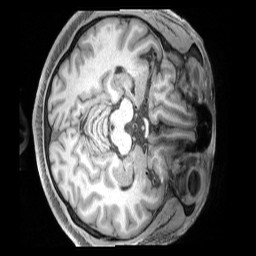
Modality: T1w
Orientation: axial
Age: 49
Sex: male
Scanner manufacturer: siemens
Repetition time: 2.4 s
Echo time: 0.00231 s